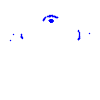
Particle: proton